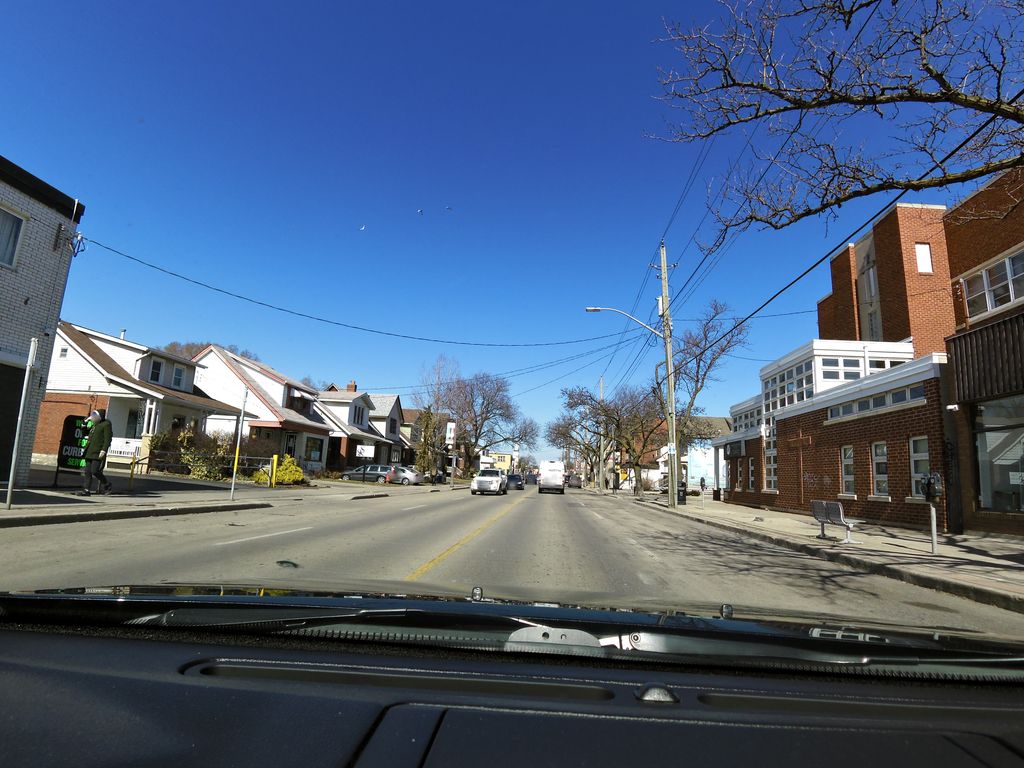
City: hamilton